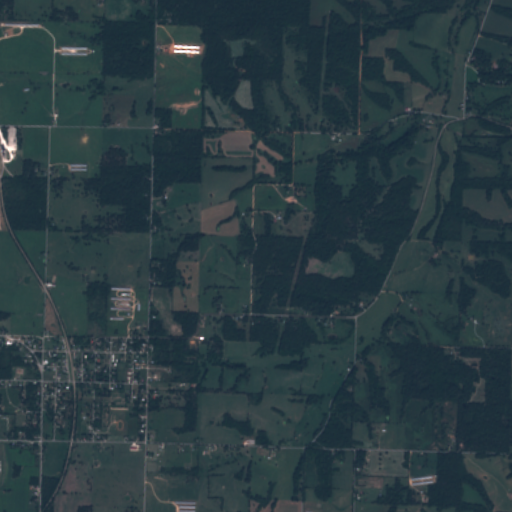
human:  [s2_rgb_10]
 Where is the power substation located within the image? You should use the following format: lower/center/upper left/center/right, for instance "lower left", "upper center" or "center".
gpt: The power substation is located in the lower center of the image.
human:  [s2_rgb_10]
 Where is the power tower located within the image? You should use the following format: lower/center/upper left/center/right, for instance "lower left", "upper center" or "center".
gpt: The power tower is located in the lower center of the image.
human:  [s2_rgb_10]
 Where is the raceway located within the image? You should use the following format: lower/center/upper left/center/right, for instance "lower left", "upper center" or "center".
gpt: The raceway is located in the lower left of the image.
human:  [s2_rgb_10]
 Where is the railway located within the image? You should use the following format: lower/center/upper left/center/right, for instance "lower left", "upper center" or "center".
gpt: The railway is located in the left of the image.
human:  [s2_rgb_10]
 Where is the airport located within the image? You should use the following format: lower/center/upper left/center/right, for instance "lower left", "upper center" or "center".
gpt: There is no airport in the image.